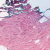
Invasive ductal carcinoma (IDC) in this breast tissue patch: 0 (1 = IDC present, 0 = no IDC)